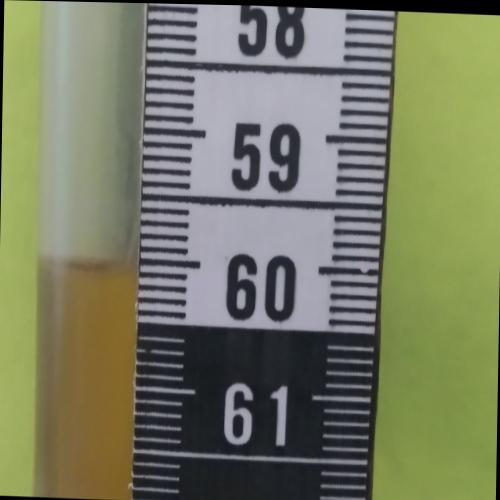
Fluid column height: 60.0 cm